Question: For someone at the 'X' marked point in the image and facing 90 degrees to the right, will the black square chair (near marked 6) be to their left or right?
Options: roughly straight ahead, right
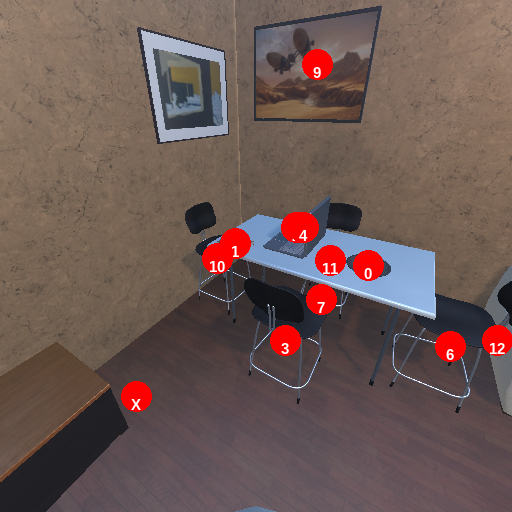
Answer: roughly straight ahead